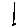
Label: line